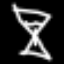
Label: hourglass